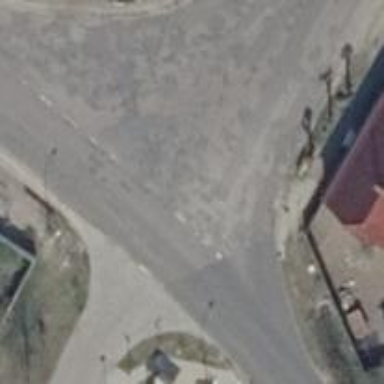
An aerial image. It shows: Secondary road with asphalt surface.